Question: <URL> -Its the link for Primefaces editor. I am trying to find element id or xpath, but I can't. Kindly help me. Screen Shot attached

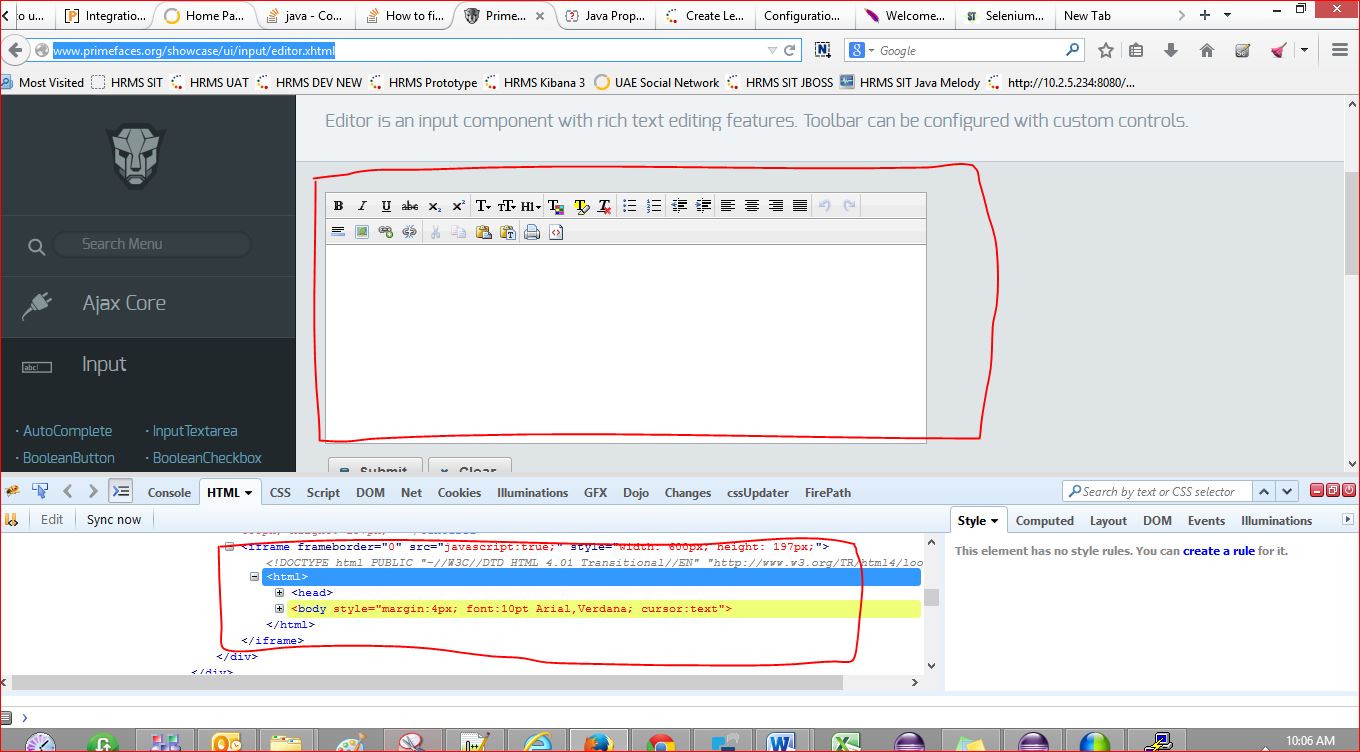
Answer: The problem is the element you're trying to interact with is inside of an '<iframe>'. Selenium can only access elements in the current frame. You can switch to the '<iframe>' as follows:
'''
WebElement frame = driver.findElement(By.tagName("iframe"));
driver.switchTo().frame(frame);
driver.findElement(By.tagName("body")).sendKeys("Text!");
'''
When you're finished in the '<iframe>', you can switch back out using 'defaultContent()':
'''
driver.switchTo().defaultContent();
'''